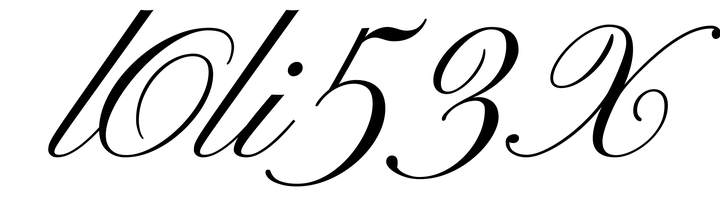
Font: PinyonScript-Regular